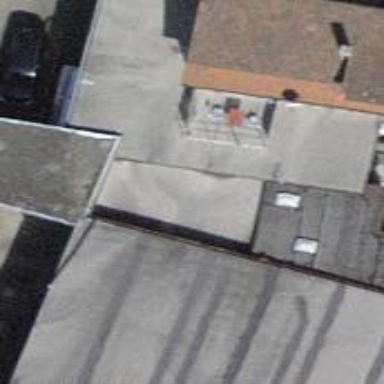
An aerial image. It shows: Building serving as fuel station with car shop.